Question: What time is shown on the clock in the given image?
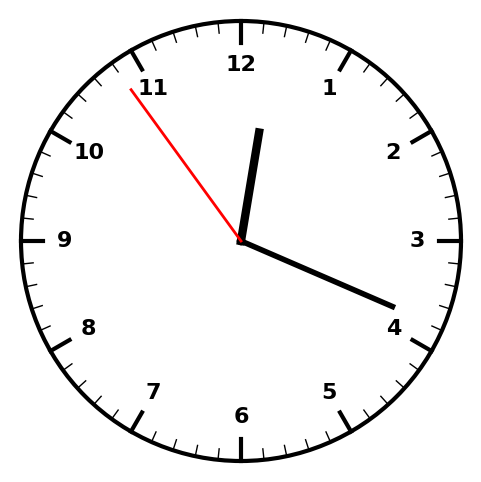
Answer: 12:18:54